Question: I need use SetOnTouchListener:
'''
LinearLayout cardLinearLayout = FindViewById<LinearLayout> (Resource.Layout.CardList);
cardLinearLayout.SetOnTouchListener (this);//Can't use THIS, must be argument with IOnTouchListener type. Where can I get this argument?
'''

I want use it for ViewFlipper. Maybe other way exists.
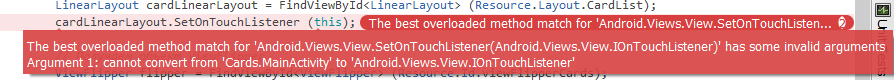
Answer: In Xamarin.Android a lot of the 'Listener' interfaces have been converted to 'events' for more of a C# type of code.
So on all 'View's there is a 'Touch' event which corresponds to the stuff happening in the 'OnTouchListener'.
However, if you really, really want to, you can implement the 'IOnTouchListener' interface like so:
'''
public class MyOnTouchListener : Java.Lang.Object, View.IOnTouchListener
{
public bool OnTouch(View v, MotionEvent e)
{
/* do stuff */
}
}
'''
And then use it on your 'LinearLayout' like so:
'''
cardLinearLayout.SetOnTouchListener (new MyOnTouchListener());
'''
You can compare that to the 'Touch' event, which only takes one line of code:
'''
cardLinearLayout.Touch += (s, e) => { /* do stuff */ };
'''